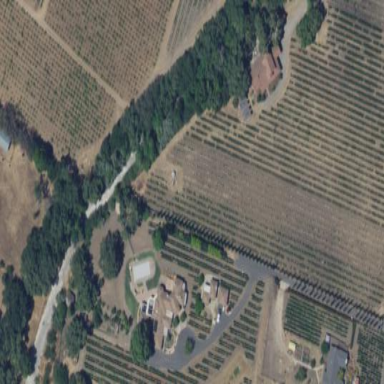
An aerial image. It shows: Vineyard where grapes are grown.